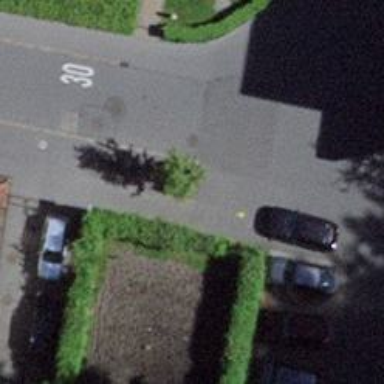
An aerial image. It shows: Bicycle parking facility.